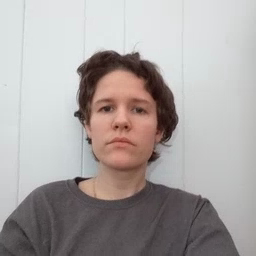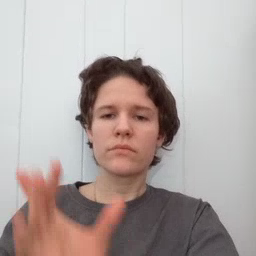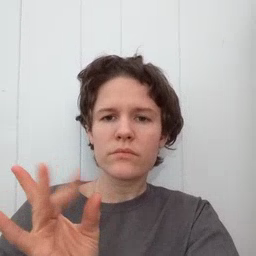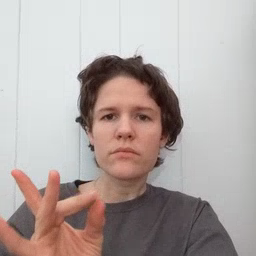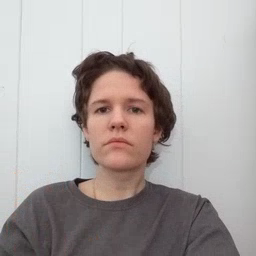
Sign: sticky